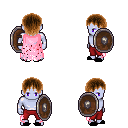
a pixel art fantasy rpg character, male body template, dark elf, purple skin, pink tattered cape, red pants, brown plain hairstyle, black slippers, shield, four views (front, back, left, right), 2x2 character sprite sheet, small pixel art, hard edges, no anti-aliasing